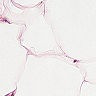
Metastatic tissue present: no